Question:
I want to covert this attanched cell which is stored in DataBase As string type
to float array in my code after i retrieve it from the DataBase
For example:
'''
float [9] EX = new float[0.152, 0.253, 0.102, 0.304, 0.355, 0.355, 0.152, 0.203, 0.203];
'''
Can any one help me !
Regrads!
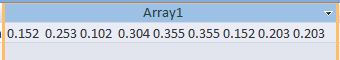
Answer: First divide your input string into parts by 'String#split', then parse values:
'''
String input = "0.123 0.234 0.456"; // <= string from DB cell
String[] ss = input.split("\s+"); // <= split using whitespaces as splitter
float[] f = new float[ss.length];
int i = 0;
for(String s : ss) { // <= iterate over separate values
try {
f[i++] = Float.parseFloat(s);
} catch (RuntimeException e) {
System.out.println(s + " cannot be converted to float");
}
}
'''